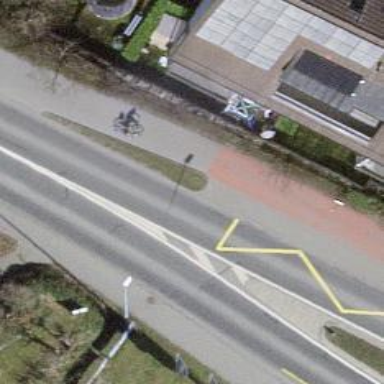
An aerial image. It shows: Platform for public transport. The platform is located by the road.